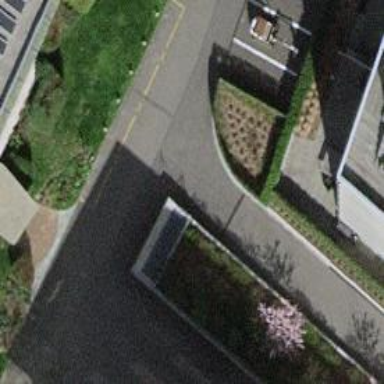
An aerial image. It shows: Bollard.